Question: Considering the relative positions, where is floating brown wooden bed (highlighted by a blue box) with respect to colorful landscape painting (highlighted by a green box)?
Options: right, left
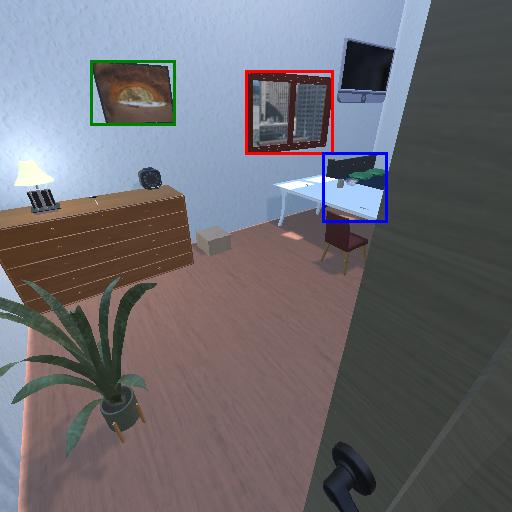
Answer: right